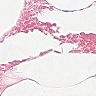
Metastatic tissue present: no